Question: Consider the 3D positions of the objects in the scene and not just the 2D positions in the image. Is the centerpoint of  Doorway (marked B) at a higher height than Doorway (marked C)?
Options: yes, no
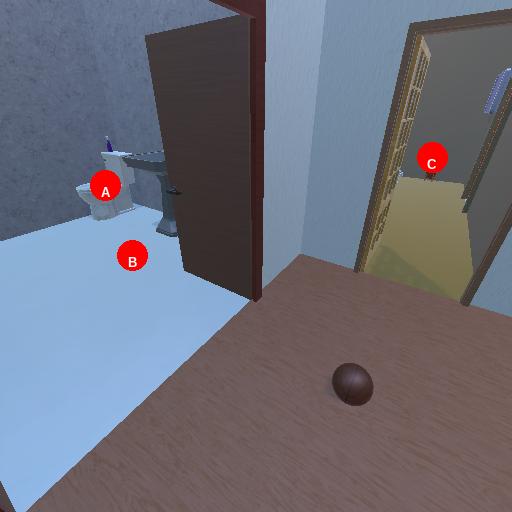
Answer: yes